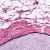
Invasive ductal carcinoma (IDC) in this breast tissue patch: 0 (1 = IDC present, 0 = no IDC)